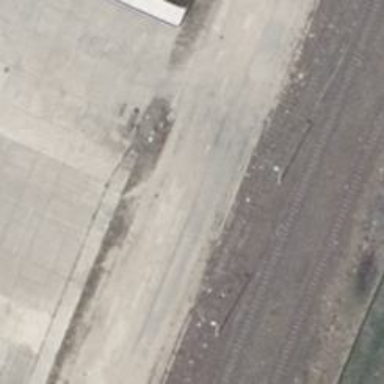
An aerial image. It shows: Disused railway spur.